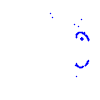
Particle: kaon